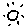
Label: sun